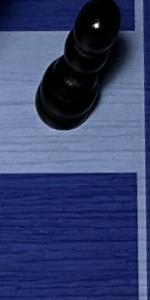
Label: Empty